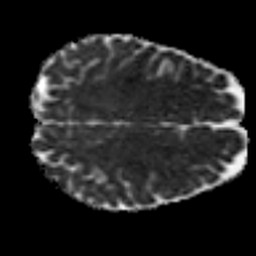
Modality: MD
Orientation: axial
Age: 23
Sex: female
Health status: healthy
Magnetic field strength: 3 T
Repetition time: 7 s
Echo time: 0.0926 s